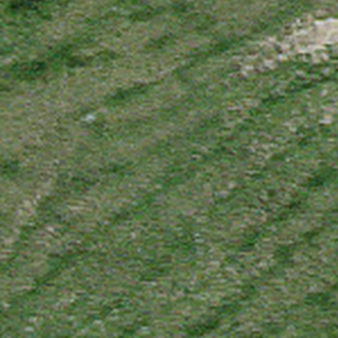
Label: other